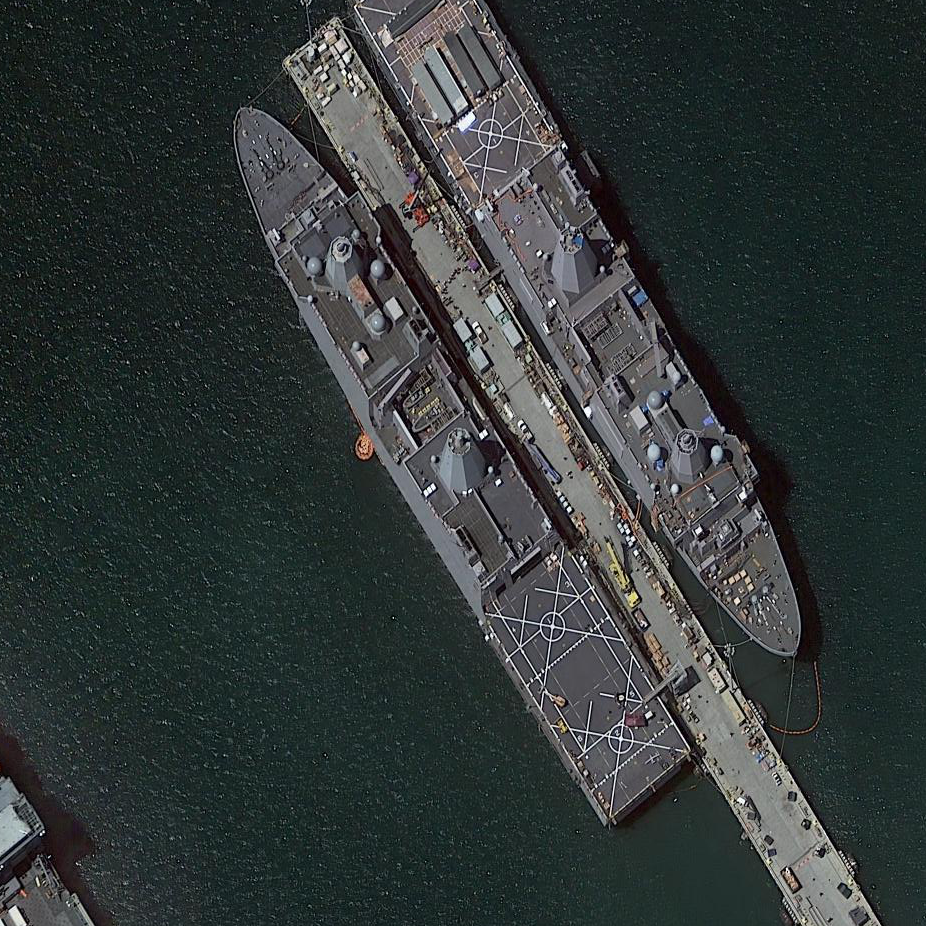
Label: combat